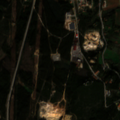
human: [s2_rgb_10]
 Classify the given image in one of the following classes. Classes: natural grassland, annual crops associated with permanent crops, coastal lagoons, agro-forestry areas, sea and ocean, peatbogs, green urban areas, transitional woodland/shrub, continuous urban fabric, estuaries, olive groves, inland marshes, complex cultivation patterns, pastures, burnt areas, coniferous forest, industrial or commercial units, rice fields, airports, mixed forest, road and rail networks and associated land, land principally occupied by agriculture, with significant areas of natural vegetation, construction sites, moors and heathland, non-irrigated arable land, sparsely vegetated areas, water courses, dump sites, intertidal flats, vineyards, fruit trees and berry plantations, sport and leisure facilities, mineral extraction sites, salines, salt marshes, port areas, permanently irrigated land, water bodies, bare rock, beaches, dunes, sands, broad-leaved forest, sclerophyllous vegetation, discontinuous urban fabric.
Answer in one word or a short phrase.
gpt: mineral extraction sites, complex cultivation patterns, land principally occupied by agriculture, with significant areas of natural vegetation, broad-leaved forest